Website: crate-barrel
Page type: billing-address
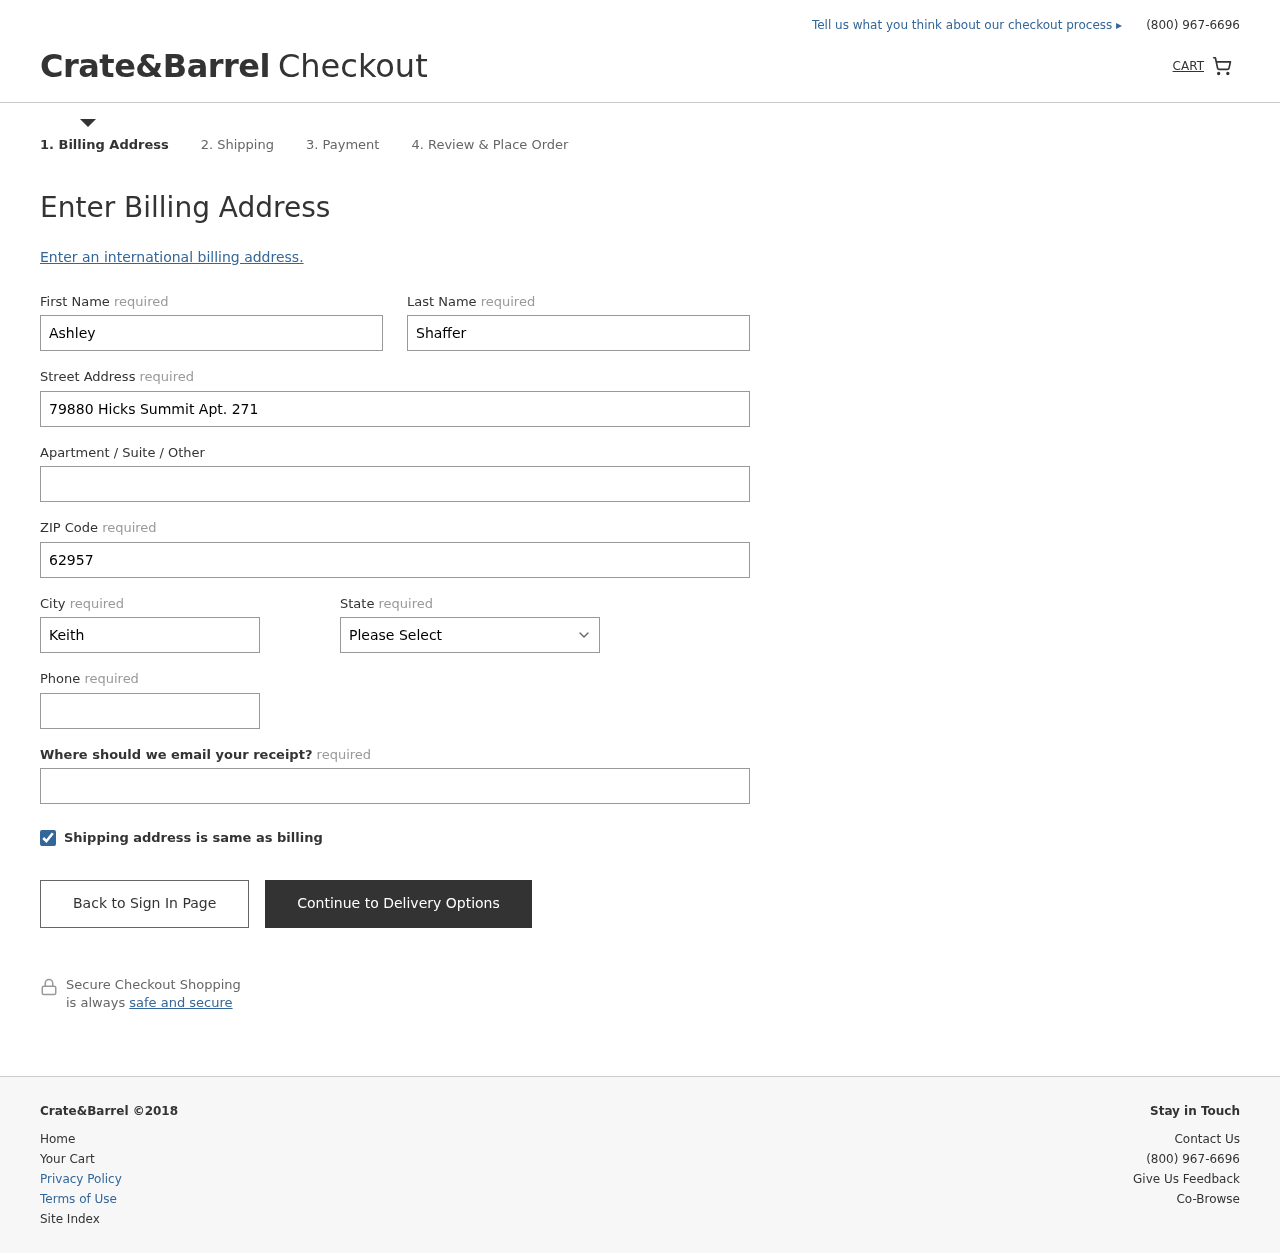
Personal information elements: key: PII_STATE
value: FM
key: PII_FIRSTNAME
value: Ashley
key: PII_LASTNAME
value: Shaffer
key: PII_STREET
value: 79880 Hicks Summit Apt. 271
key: PII_POSTCODE
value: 62957
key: PII_CITY
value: Keithport
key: PII_PHONE
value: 6433831414
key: PII_EMAIL
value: ashaffer@yahoo.com